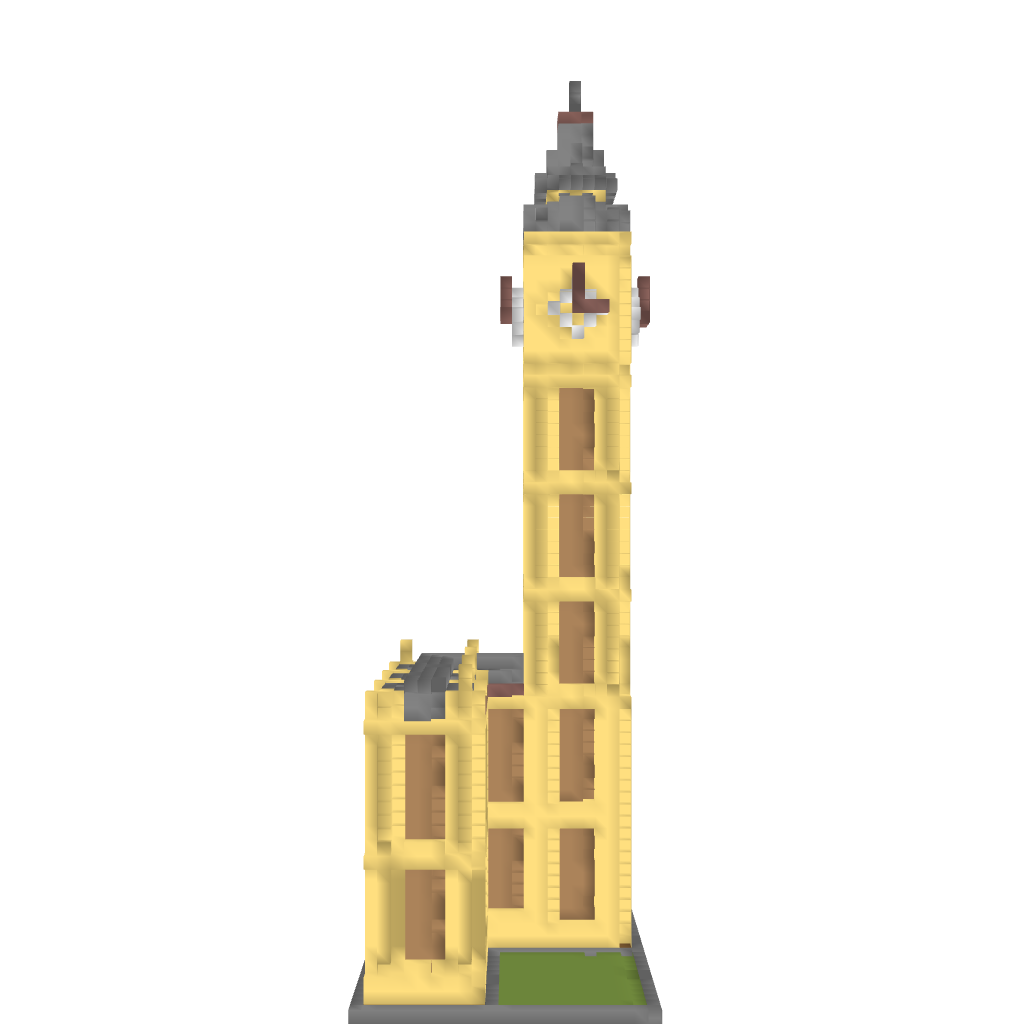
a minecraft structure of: Big Ben high quality